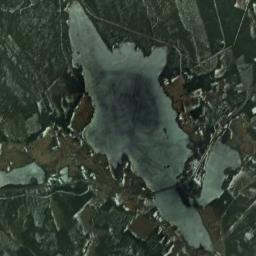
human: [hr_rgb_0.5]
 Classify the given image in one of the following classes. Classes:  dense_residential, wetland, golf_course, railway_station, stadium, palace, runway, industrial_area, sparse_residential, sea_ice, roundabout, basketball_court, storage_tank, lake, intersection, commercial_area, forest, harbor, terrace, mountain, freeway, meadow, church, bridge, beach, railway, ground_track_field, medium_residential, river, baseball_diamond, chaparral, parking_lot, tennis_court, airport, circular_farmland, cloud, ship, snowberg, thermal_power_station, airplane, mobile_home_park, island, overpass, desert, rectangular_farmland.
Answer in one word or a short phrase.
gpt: lake